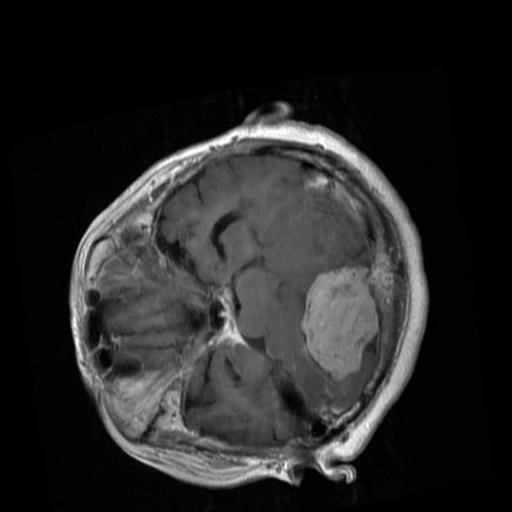
Label: brain_menin